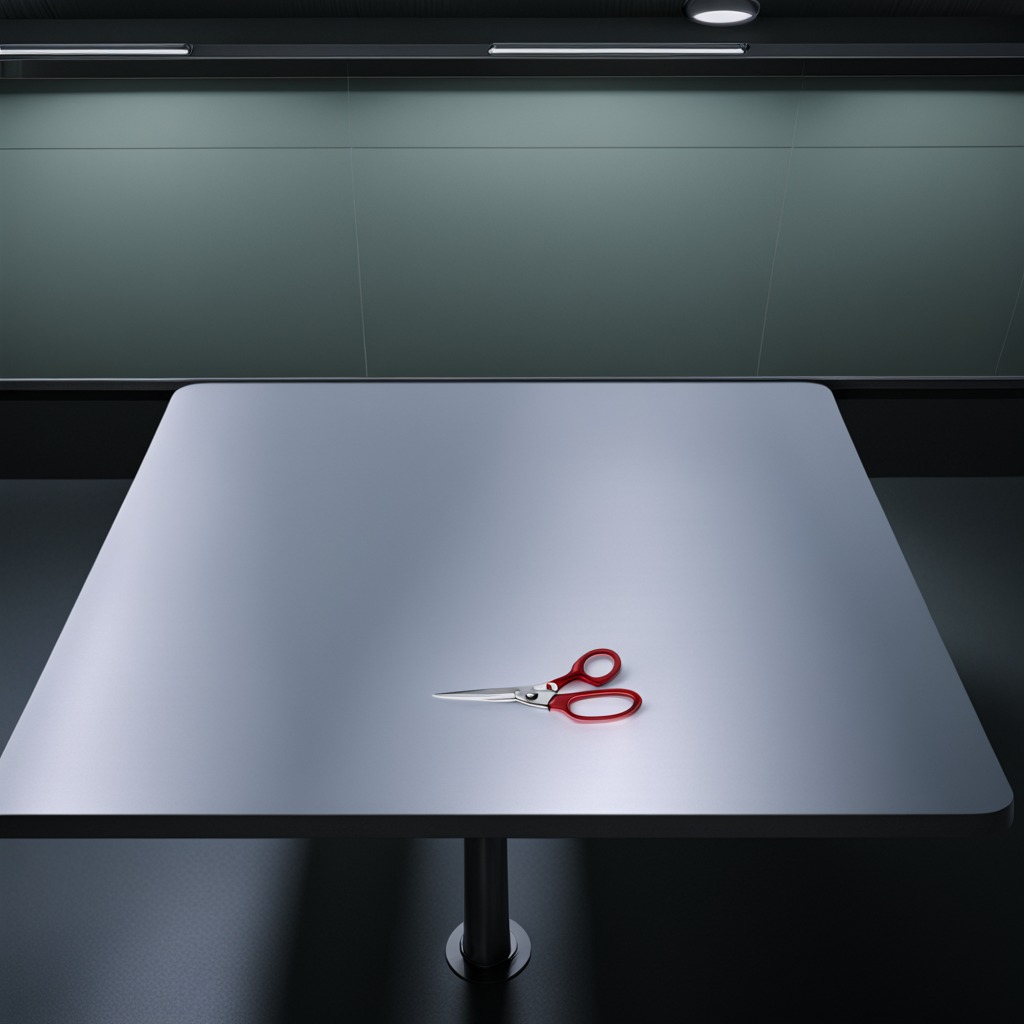
A scissor lying on a clean empty table in a railway signal maintenance room lit by harsh overhead fluorescents photorealistic surface textures crisp shadows high dynamic range